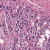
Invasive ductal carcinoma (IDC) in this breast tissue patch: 1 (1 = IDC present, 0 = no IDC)